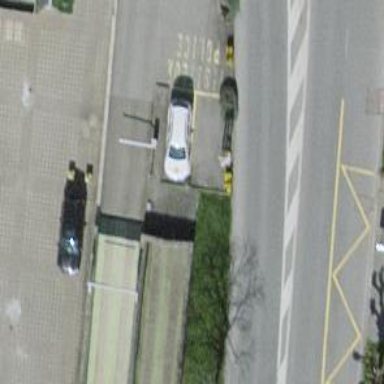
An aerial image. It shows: Parking entrance.